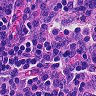
Metastatic tissue present: no